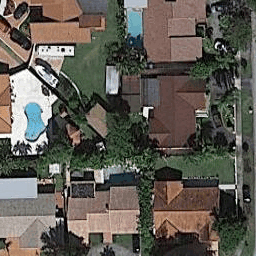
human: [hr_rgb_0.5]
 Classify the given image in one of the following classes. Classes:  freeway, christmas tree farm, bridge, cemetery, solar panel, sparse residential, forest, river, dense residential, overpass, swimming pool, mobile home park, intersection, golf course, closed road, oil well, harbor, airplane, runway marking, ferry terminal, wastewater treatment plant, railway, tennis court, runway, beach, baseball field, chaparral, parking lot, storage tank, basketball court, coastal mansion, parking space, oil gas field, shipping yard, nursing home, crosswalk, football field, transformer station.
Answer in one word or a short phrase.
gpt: dense residential